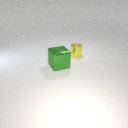
small yellow metal cylinder behind large green metal cube